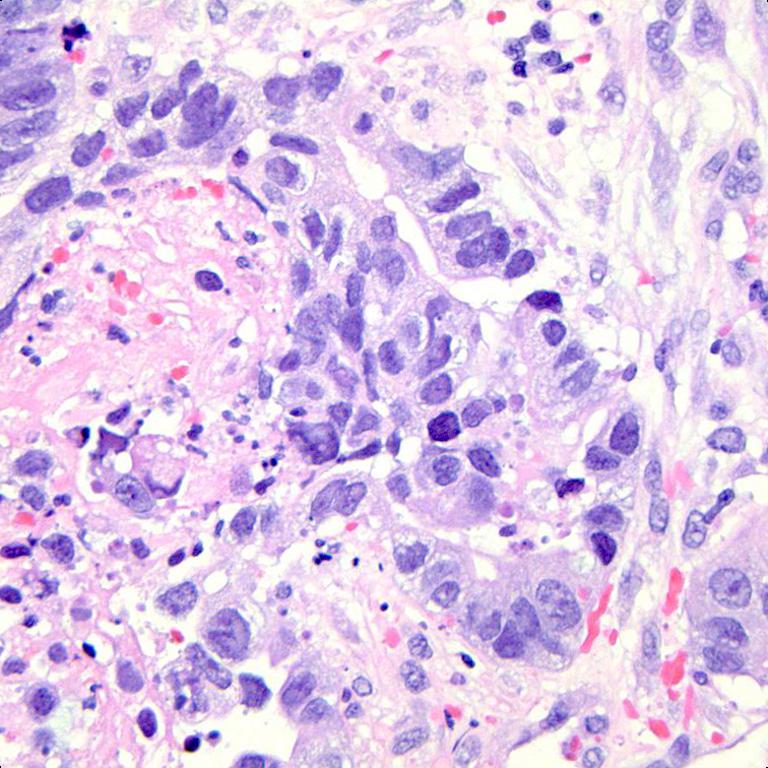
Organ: colon
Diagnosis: adenocarcinomas